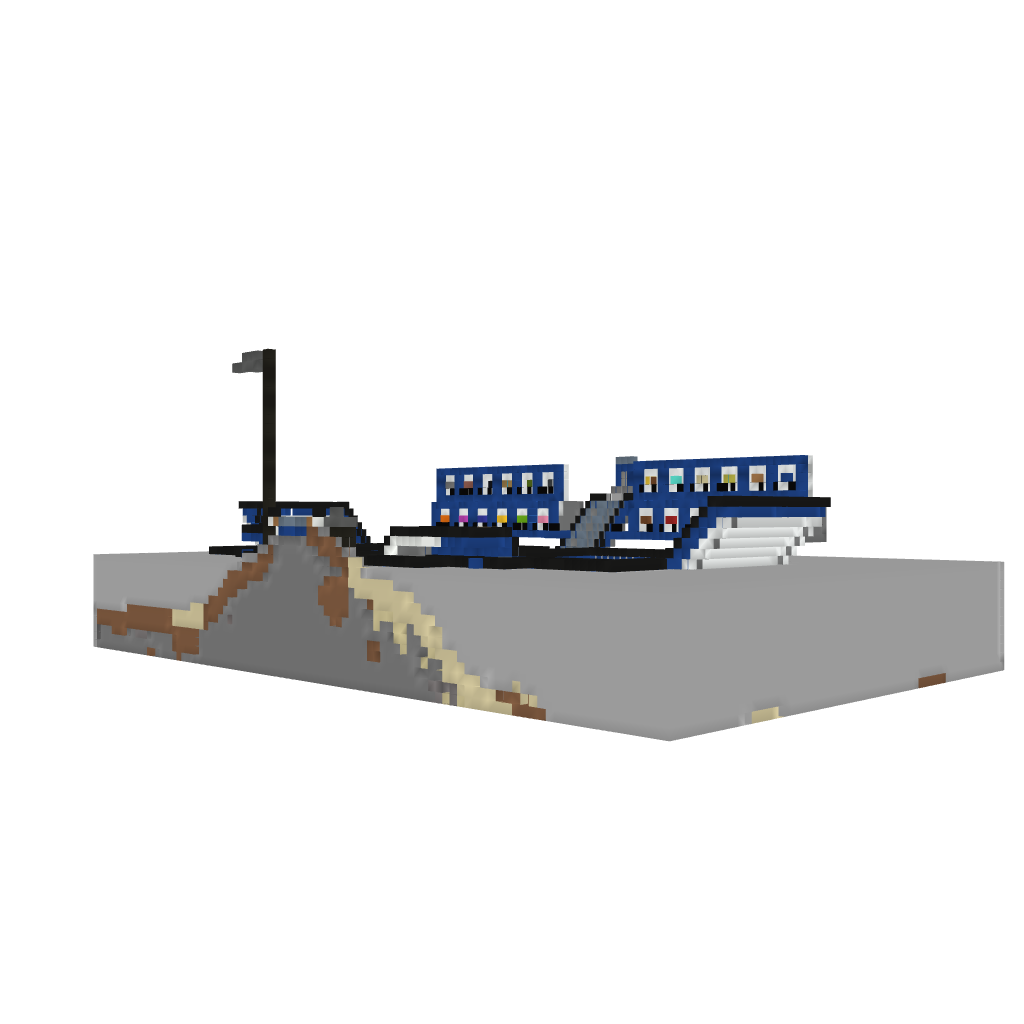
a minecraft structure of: Quick Build Court